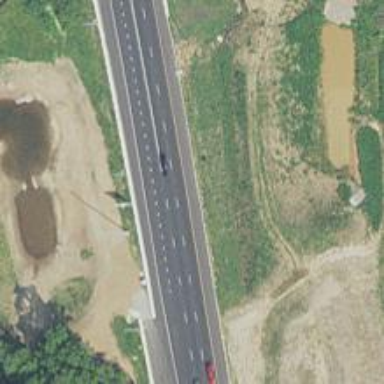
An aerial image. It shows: Asphalt motorway link.